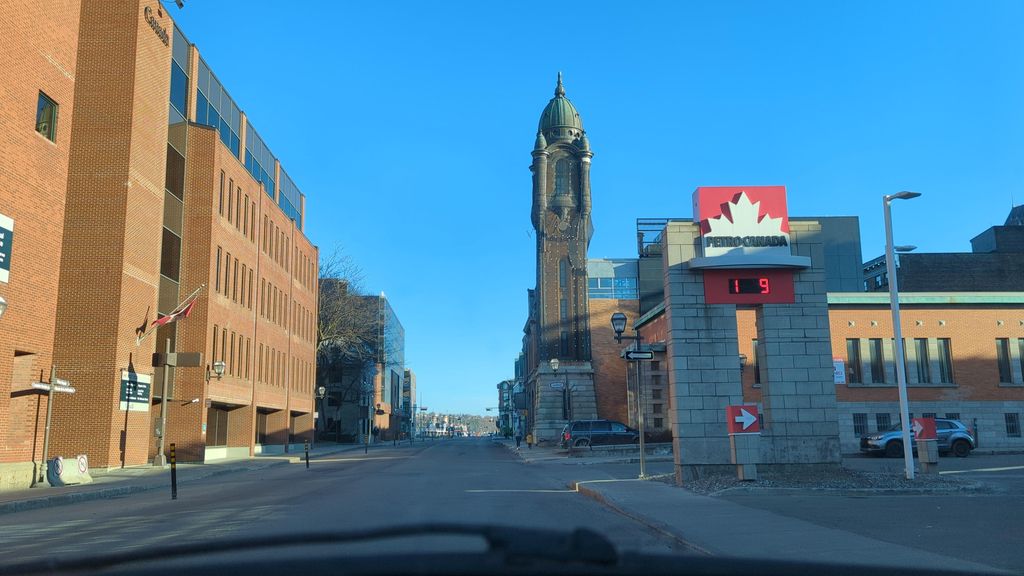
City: quebec_city